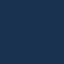
Land use / land cover class: SeaLake